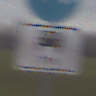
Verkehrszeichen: MehrfachbesetzePersonenkraftwagenFrei
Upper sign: Busssonderstreifen
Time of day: Midday
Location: Outdoor (RoadRail)
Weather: Overcast
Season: NotSpecified
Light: Natural